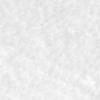
Label: no_change